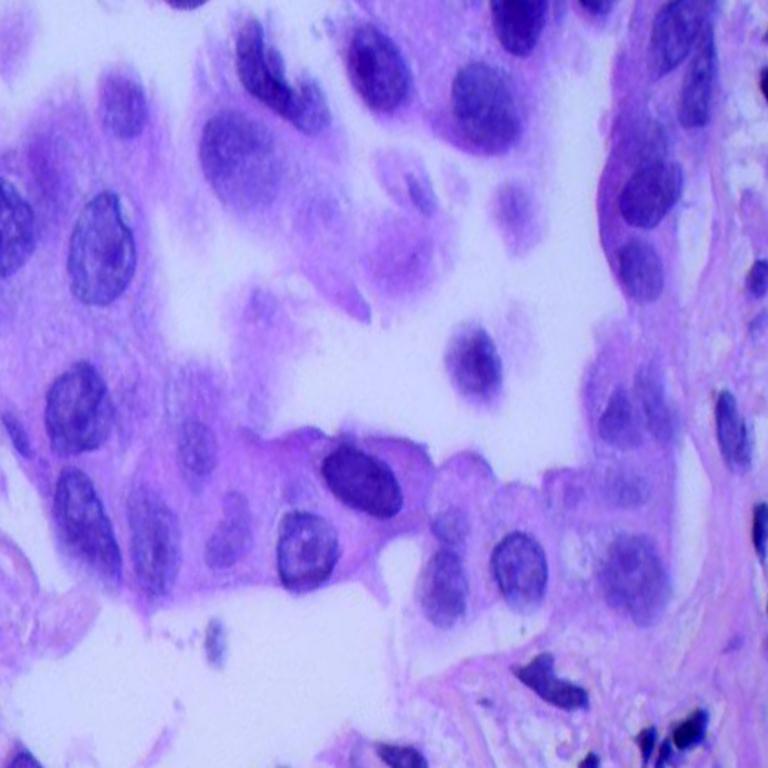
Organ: lung
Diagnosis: adenocarcinomas